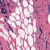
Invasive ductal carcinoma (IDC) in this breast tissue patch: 0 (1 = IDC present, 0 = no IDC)